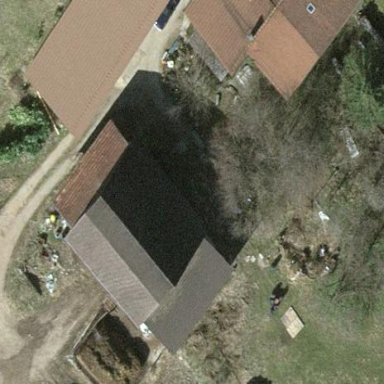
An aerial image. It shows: Shed with gabled roof.